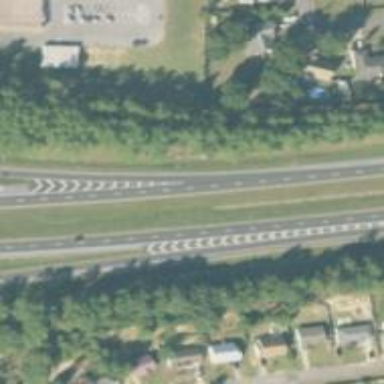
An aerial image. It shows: Motorway junction.